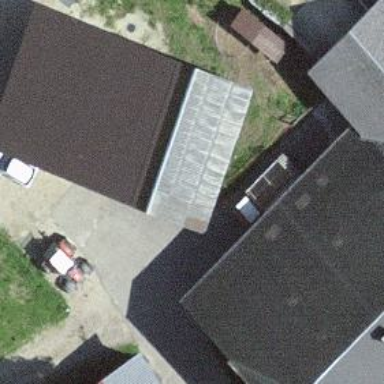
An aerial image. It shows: Rural barn.